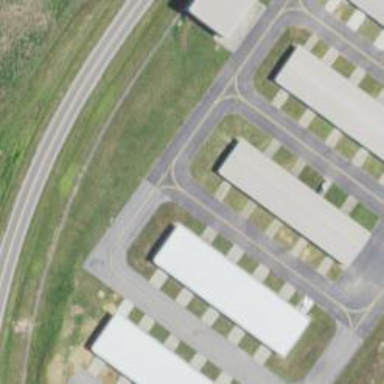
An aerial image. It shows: Hangar located at airport.